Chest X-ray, PA view. Patient: 27 years old, sex M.
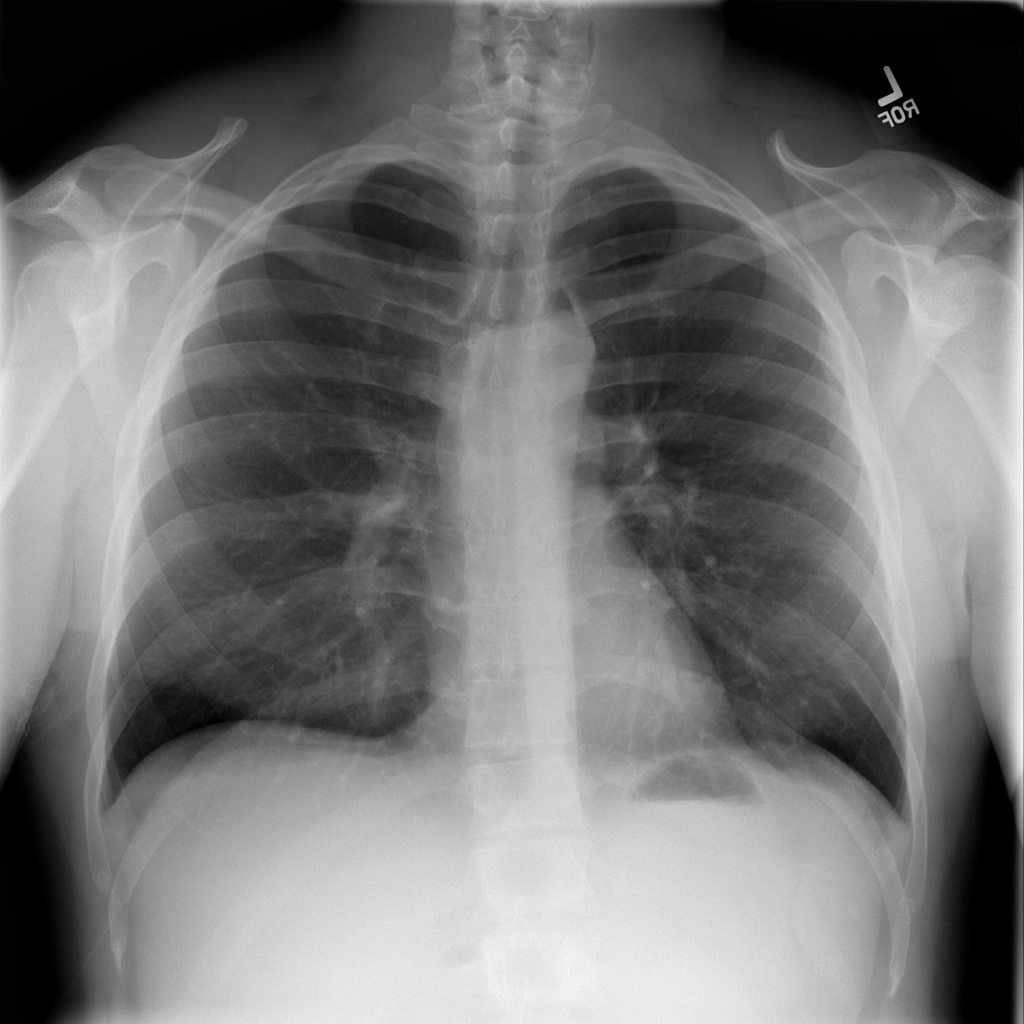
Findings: No Finding